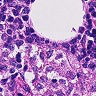
Metastatic tissue present: no